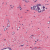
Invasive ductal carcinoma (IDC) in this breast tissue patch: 0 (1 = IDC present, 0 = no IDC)